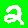
Digit: 2